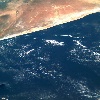
Label: water